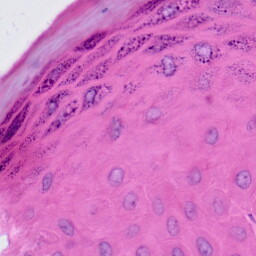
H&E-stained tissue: Skin